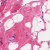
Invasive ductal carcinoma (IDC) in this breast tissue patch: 0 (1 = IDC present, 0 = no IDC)